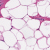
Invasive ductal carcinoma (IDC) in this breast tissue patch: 0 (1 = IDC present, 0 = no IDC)